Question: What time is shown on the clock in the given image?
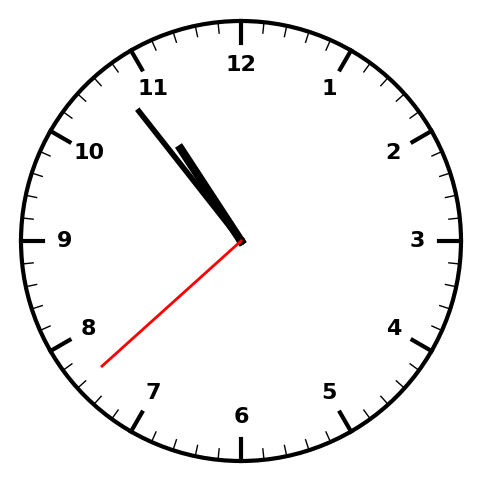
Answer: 10:53:38